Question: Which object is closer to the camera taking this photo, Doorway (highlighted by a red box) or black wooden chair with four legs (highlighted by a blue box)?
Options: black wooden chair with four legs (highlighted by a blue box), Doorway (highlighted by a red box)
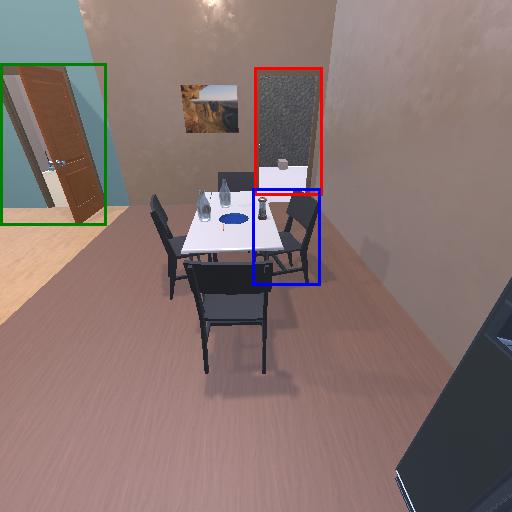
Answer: black wooden chair with four legs (highlighted by a blue box)